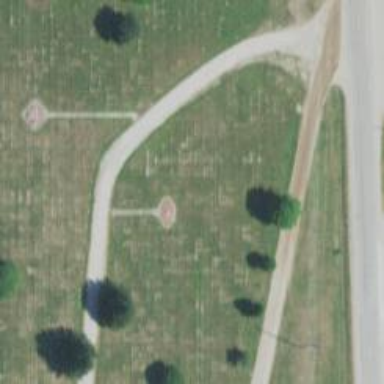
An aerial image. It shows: Historic memorial site.